Question: I'm using <URL> to define background gradient in my app. I get Element must be declared error.
I've checked and I'm not find any solutions. Can anyone help me how can I declare that tag in the xml
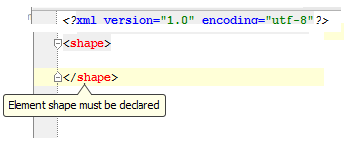
Answer: This problem was caused by my xml file. My gradient XML file was in the 'values' folder, I solved this problem by moving gradient file to 'drawable' folder